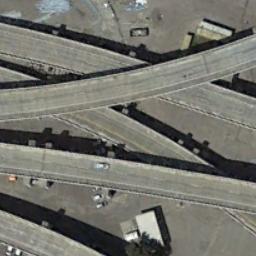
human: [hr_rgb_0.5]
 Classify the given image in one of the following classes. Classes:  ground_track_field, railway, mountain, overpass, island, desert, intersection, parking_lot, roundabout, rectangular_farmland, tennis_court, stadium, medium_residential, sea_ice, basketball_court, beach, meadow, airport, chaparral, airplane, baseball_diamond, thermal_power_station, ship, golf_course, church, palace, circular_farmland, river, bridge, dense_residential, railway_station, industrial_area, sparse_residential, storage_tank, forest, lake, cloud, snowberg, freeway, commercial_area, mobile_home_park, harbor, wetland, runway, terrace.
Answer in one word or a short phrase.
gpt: overpass